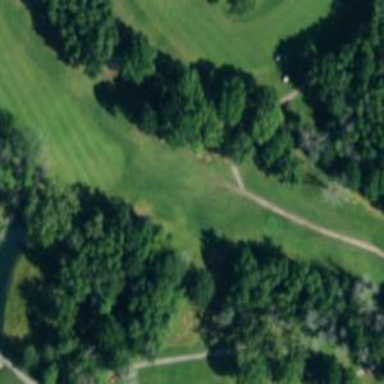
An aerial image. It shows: Service road used as golf cart path.